Question: I am trying to make a map with two legends denoting shape and colour ("Type" and "Org" in the example below), and have the legends inset. I can place the legends, but I would like them to be left justified so that their left edges line up. I can't make them anything other than centred with respect to each other:
'''
require(ggplot2)
require(ggmap)
require(grid)
require(mapproj)
data <- data.frame(Org=rep(c("ABCDEFG","HIJKLMNOP","QRSTUVWX"),4)
, Type=rep(c("Y","Z"),6), Lat=runif(12,48,54.5)
, Long=runif(12,-133.5,-122.5))
osmMap <- get_map(location=c(-134,47.5,-122,55), source = 'osm')
points <- geom_jitter(data=data, aes(Long, Lat, shape=Type
, colour=Org))
legend <- theme(legend.justification=c(0,0), legend.position=c(0,0)
, legend.margin=unit(0,"lines"), legend.box="vertical"
, legend.key.size=unit(1,"lines"), legend.text.align=0
, legend.title.align=0)
ggmap(osmMap) + points + legend
'''

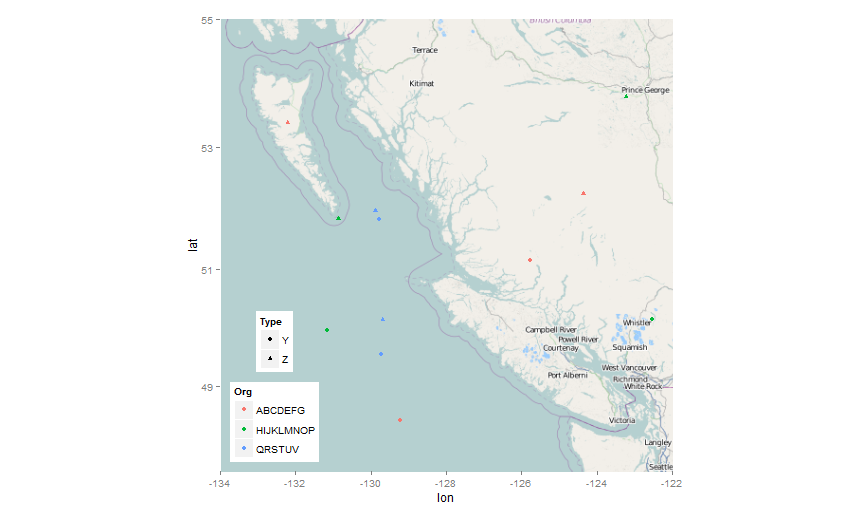
Answer: This option is now available in ggplot2 0.9.3.1, use
'''
ggmap(osmMap) + points + legend + theme(legend.box.just = "left")
'''
Here is a solution:
'''
require(gtable)
require(ggplot2)
require(ggmap)
require(grid)
require(mapproj)
# Original data
data <- data.frame(Org=rep(c("ABCDEFG","HIJKLMNOP","QRSTUVWX"),4),
Type=rep(c("Y","Z"),6), Lat=runif(12,48,54.5),
Long=runif(12,-133.5,-122.5))
osmMap <- get_map(location=c(-134,47.5,-122,55), source = 'google')
points <- geom_jitter(data=data, aes(Long, Lat, shape=Type, colour=Org))
legend <- theme(legend.justification=c(0,0), legend.position=c(0,0),
legend.margin=unit(0,"lines"), legend.box="vertical",
legend.key.size=unit(1,"lines"), legend.text.align=0,
legend.title.align=0)
# Data transformation
p <- ggmap(osmMap) + points + legend
data <- ggplot_build(p)
gtable <- ggplot_gtable(data)
# Determining index of legends table
lbox <- which(sapply(gtable$grobs, paste) == "gtable[guide-box]")
# Each legend has several parts, wdth contains total widths for each legend
wdth <- with(gtable$grobs[[lbox]], c(sum(as.vector(grobs[[1]]$widths)),
sum(as.vector(grobs[[2]]$widths))))
# Determining narrower legend
id <- which.min(wdth)
# Adding a new empty column of abs(diff(wdth)) mm width on the right of
# the smaller legend box
gtable$grobs[[lbox]]$grobs[[id]] <- gtable_add_cols(
gtable$grobs[[lbox]]$grobs[[id]],
unit(abs(diff(wdth)), "mm"))
# Plotting
grid.draw(gtable)
'''
This does not depend on 'Type' or 'Org'. However, this would not be enough having more than two legends. 'grobs[[8]]''grobs[[i]]''i''gtable$grobs''TableGrob (5 x 3) "guide-box": 2 grobs'

1. Automatically detecting which grob is legends table, i.e. no need to change anything after modifying other parts of plot. 2. Changed calculation of width differences, now code should work when having any two legends, i.e. in more complex cases as well, for example: